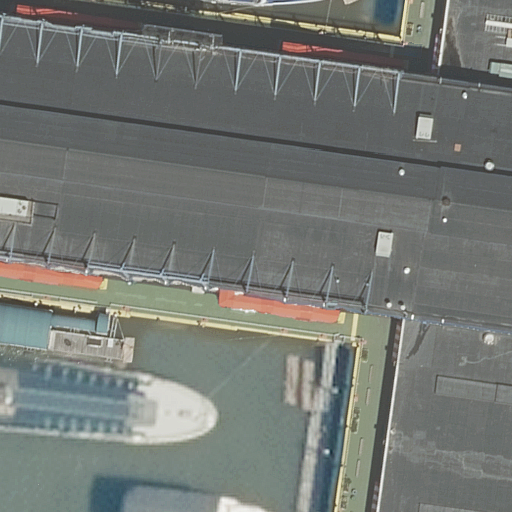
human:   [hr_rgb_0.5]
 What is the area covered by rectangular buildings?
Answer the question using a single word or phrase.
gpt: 0m2

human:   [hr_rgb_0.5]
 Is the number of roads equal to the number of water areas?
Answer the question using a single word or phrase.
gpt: no

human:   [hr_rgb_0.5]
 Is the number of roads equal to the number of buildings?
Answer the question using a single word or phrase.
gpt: no

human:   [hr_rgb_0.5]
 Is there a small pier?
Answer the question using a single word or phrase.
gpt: no

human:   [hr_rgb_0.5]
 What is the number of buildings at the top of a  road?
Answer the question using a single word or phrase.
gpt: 0

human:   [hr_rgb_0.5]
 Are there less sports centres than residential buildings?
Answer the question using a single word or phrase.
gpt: no

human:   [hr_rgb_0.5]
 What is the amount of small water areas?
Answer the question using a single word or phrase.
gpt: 0

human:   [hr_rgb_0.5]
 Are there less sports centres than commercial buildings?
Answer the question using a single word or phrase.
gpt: no

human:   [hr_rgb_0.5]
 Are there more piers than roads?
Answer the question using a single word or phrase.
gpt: no

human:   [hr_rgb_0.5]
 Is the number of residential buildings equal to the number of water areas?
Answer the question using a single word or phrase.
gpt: yes

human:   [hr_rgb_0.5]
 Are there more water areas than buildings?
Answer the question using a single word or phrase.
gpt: no

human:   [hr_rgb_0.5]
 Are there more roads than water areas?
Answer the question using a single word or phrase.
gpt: yes

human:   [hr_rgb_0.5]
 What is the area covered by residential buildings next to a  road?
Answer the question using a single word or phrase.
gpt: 6048m2

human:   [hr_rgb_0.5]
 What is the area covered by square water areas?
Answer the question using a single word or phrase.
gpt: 0m2

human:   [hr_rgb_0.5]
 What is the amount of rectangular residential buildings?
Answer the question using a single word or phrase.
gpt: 0

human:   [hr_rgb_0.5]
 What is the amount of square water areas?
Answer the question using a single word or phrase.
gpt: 0

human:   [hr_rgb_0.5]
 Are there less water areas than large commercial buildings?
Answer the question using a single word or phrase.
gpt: no

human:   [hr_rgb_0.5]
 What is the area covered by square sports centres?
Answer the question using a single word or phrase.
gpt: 0m2

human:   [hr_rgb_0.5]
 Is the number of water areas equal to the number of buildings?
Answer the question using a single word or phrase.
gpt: yes

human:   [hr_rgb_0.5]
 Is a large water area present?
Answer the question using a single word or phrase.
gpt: yes

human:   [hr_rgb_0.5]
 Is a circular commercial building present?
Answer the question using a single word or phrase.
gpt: no

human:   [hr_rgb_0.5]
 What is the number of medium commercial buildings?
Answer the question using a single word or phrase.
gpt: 0

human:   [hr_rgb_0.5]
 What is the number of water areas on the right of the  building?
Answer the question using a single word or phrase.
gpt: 0

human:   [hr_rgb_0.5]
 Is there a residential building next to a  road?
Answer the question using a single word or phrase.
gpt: yes

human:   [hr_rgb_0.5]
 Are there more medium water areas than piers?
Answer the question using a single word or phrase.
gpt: no

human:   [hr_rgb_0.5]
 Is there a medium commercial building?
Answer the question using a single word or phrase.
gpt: no

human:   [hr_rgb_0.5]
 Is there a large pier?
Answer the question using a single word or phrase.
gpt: yes

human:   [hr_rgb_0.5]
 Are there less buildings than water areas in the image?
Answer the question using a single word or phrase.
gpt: no

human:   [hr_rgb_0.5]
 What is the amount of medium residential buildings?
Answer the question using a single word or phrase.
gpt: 0

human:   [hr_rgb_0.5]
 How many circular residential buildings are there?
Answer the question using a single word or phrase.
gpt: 0

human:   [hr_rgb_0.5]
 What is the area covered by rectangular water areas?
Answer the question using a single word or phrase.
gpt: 0m2

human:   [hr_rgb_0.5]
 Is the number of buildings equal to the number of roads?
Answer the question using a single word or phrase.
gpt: no

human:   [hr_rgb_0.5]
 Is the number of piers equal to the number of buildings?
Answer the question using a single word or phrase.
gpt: yes

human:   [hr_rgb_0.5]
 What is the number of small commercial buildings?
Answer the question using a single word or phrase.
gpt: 0

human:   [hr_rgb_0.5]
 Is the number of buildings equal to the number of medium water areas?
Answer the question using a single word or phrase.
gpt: no

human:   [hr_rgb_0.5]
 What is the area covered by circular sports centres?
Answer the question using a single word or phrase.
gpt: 0m2